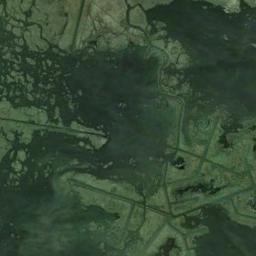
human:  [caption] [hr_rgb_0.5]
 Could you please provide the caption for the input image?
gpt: The surface of the lake in a wetland is covered with a large dense dark green and light green mixed plants .

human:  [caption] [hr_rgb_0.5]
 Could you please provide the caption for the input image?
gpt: The wetland consists of green plants and water .

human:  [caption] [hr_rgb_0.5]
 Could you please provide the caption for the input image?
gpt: This wetland is totally covered with vegetation .

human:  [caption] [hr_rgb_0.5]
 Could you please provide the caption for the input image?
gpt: There are many different areas of water surrounded by wetlands .

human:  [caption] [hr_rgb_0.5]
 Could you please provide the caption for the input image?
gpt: There are many green areas and water areas on the wetland .